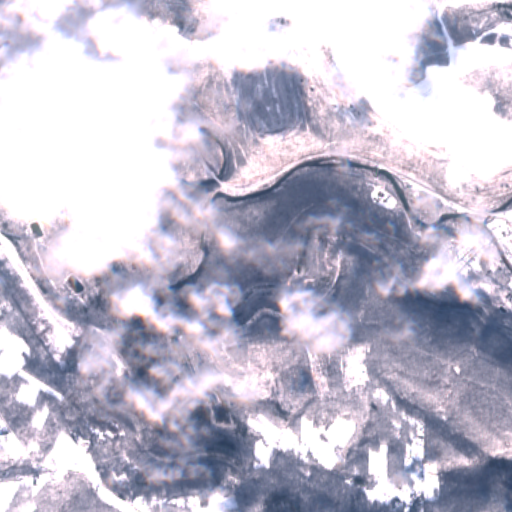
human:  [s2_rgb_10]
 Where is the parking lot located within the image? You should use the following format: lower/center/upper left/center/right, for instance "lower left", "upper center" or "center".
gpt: The parking lot is located in the upper left of the image.
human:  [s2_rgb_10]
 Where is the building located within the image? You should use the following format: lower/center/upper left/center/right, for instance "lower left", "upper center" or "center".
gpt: The building is located in the upper left of the image.
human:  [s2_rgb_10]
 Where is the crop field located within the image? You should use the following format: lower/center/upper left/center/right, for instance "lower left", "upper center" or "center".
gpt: There is no crop field in the image.